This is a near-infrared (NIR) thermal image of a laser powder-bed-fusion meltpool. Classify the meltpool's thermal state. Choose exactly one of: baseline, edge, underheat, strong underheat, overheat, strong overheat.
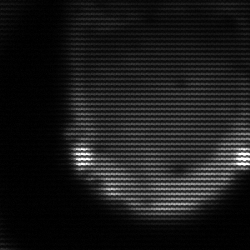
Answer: edge